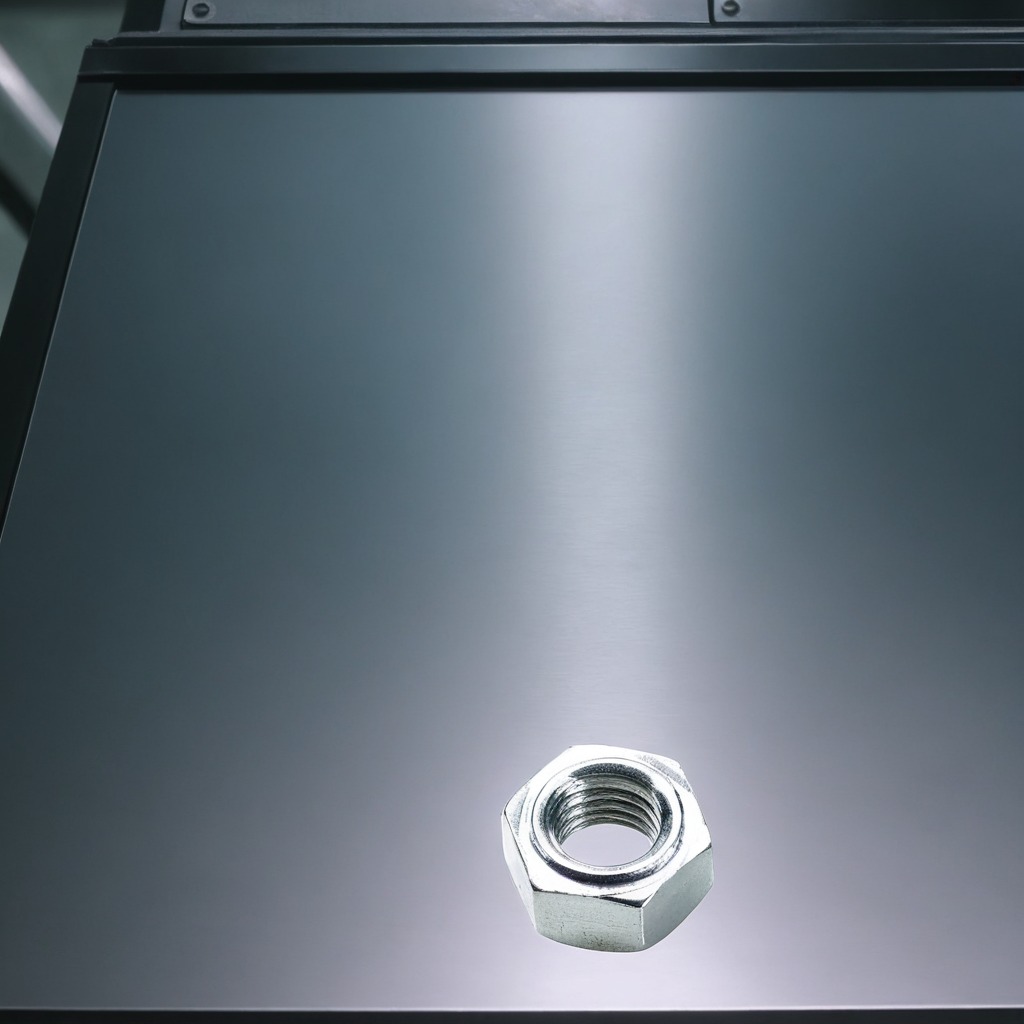
A metal nut lies on a metal table in a machine shop under fluorescent lights.